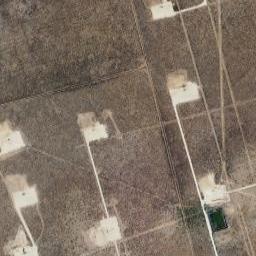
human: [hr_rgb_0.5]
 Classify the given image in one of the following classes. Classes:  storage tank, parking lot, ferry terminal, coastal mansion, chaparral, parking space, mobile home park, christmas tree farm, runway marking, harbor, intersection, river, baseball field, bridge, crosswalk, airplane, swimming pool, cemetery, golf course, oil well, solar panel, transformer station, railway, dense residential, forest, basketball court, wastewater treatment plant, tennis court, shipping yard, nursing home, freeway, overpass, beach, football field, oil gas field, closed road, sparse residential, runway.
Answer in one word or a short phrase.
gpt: oil gas field